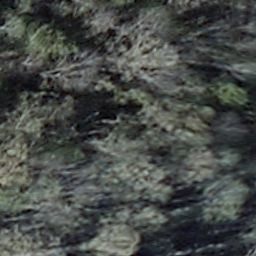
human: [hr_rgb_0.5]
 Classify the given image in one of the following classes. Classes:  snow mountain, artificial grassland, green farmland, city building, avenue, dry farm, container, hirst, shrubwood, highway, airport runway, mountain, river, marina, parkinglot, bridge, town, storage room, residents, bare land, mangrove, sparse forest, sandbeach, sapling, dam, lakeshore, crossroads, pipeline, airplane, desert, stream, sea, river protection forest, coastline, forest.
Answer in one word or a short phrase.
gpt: shrubwood